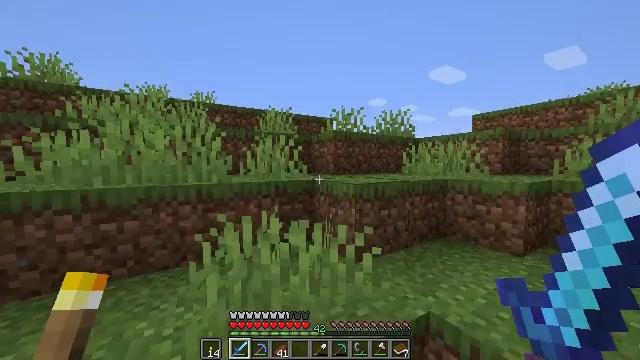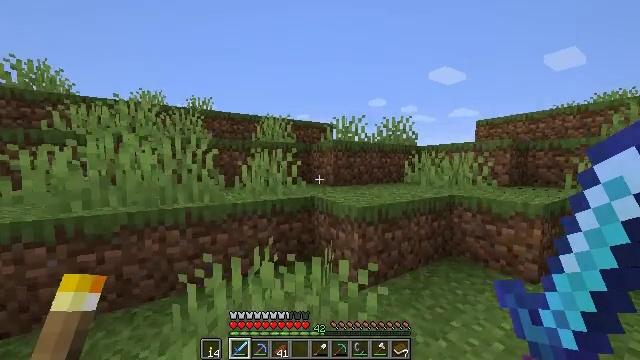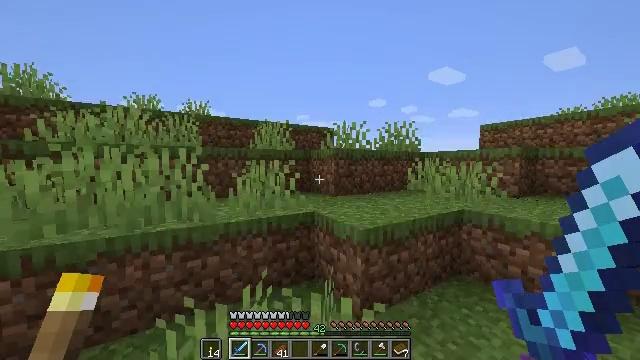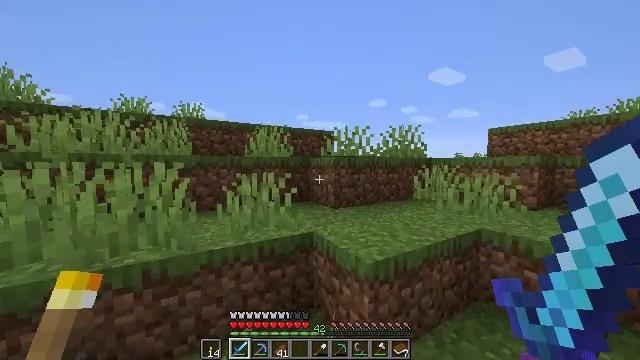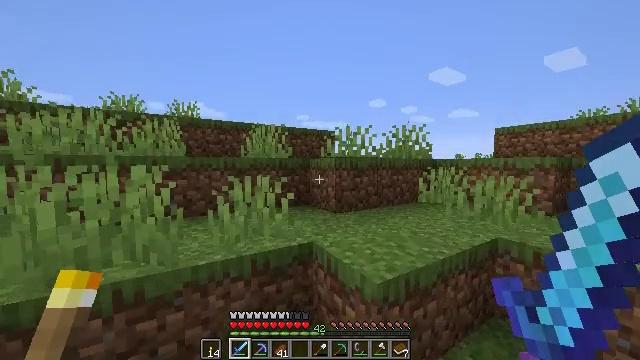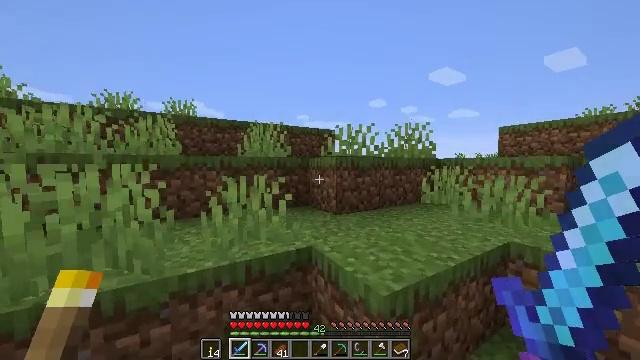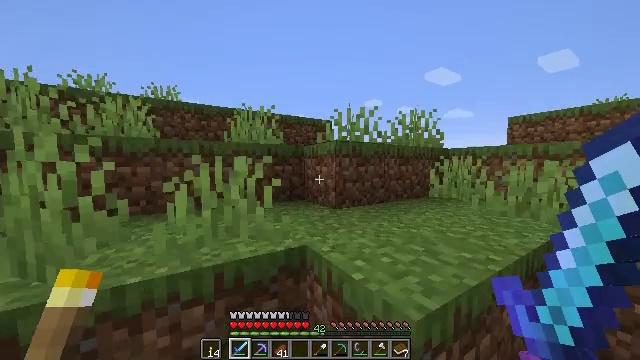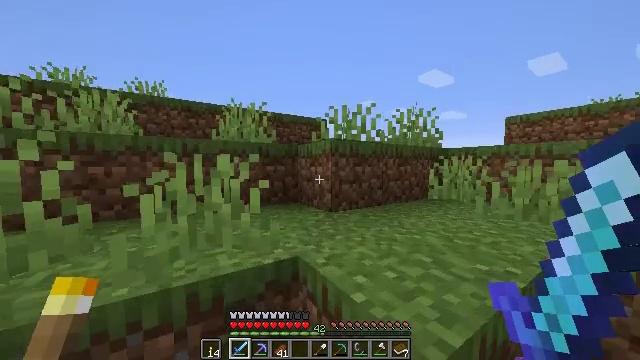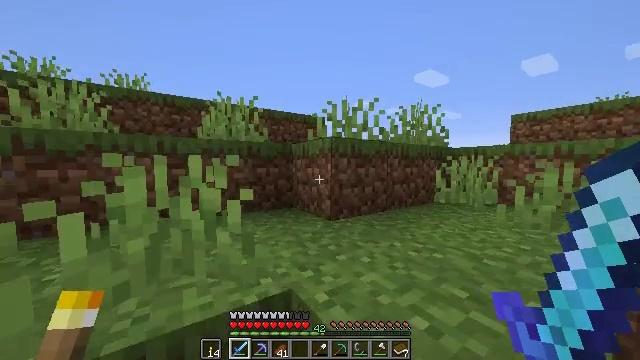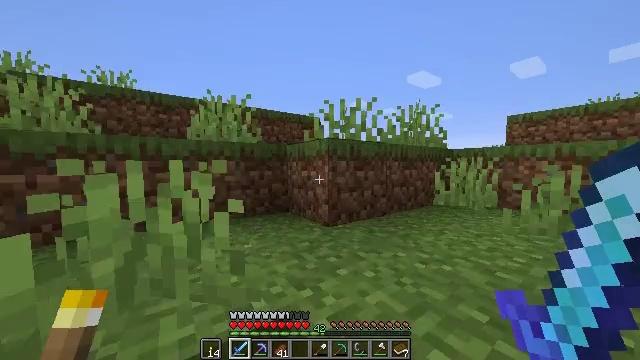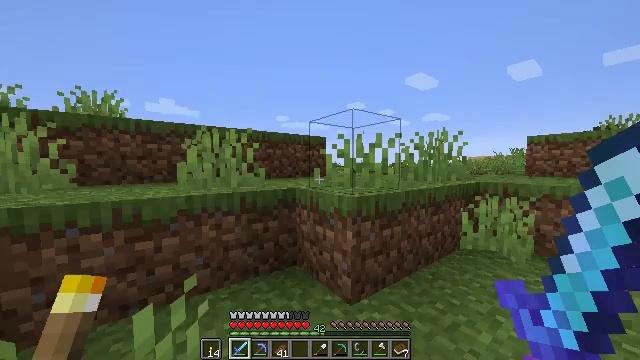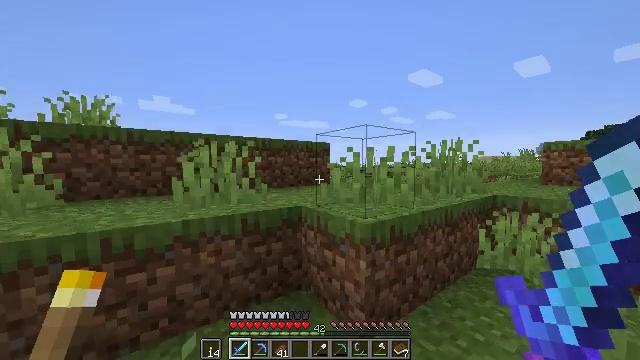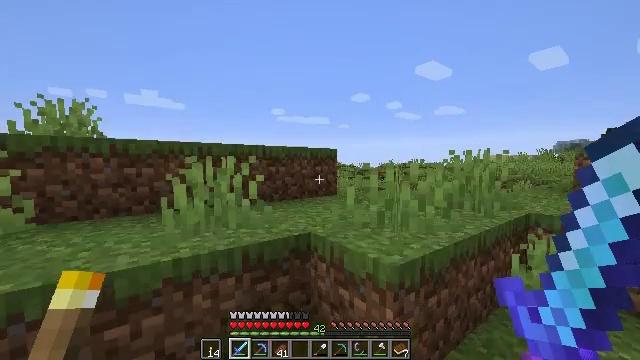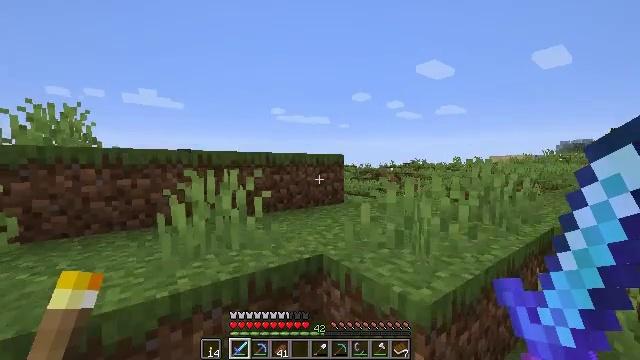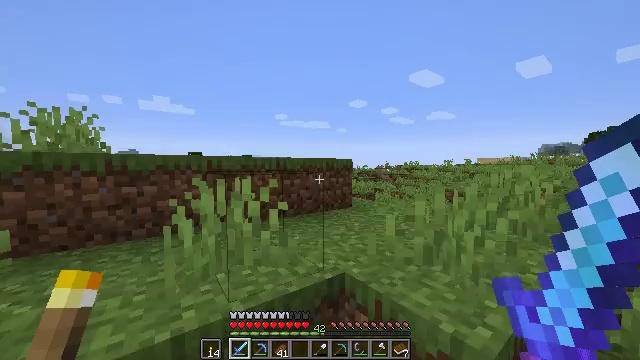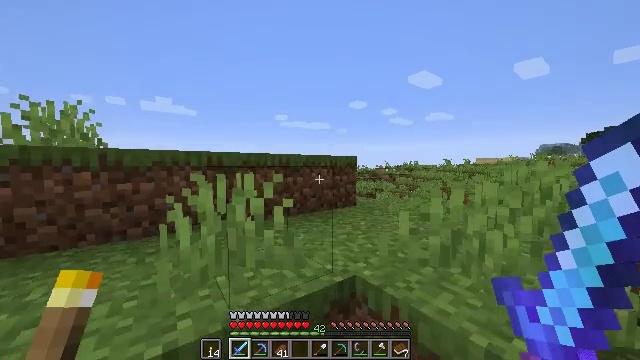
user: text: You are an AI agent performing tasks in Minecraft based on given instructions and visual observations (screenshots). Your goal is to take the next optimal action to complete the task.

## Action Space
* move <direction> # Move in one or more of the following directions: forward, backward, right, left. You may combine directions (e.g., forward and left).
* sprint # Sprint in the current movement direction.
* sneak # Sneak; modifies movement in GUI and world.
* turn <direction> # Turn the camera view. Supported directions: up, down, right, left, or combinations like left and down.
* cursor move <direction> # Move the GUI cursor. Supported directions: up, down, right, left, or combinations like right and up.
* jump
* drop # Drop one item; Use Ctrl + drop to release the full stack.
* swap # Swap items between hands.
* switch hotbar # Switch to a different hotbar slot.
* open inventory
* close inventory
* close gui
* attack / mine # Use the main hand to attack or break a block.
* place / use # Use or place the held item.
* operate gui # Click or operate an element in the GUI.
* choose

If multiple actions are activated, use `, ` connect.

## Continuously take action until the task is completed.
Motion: motion action
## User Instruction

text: Destroy the enchanting table to collect it.
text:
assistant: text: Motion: move forward, sprint, jump
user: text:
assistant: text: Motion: move forward, sprint, jump
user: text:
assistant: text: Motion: move forward, sprint, jump
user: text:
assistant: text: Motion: move forward, sprint, jump
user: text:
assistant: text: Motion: move forward, sprint, jump
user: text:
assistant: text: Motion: move forward, sprint, jump
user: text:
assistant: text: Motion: move forward, sprint, turn right, jump
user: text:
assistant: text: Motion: move forward, sprint, turn right, jump
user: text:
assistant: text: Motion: move forward, sprint, turn right, jump
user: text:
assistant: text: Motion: move forward, sprint, jump
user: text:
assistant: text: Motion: move forward, sprint, jump
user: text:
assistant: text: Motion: move forward, sprint, jump
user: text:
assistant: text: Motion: move forward, sprint, jump
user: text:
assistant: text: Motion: move forward, sprint, jump
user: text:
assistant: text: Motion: move forward, sprint, jump
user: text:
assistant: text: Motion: move forward, sprint, jump
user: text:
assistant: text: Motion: move forward, sprint, jump
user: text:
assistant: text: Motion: move forward, sprint, jump
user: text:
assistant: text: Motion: move forward, sprint, jump
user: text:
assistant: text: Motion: move forward, sprint, jump
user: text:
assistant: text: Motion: move forward, sprint, jump
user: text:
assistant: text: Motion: move forward, sprint, jump
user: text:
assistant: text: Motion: move forward, sprint, jump
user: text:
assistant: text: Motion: move forward, sprint, jump
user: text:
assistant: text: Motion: move forward, sprint, jump
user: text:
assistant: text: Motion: move forward, sprint, jump
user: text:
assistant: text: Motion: move forward, sprint
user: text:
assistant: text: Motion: move forward, sprint
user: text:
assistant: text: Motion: move forward and move right, sprint
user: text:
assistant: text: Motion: move forward and move right, sprint